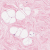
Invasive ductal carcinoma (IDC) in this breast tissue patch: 0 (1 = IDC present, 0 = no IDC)